Aerial crown-view tile of a tropical tree (Barro Colorado Island, Panama), acquired 20250616:
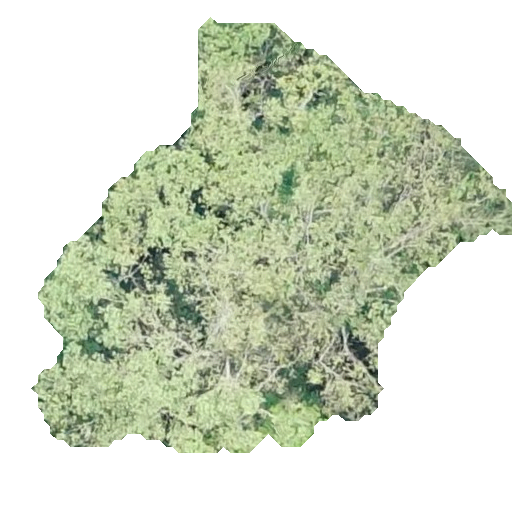
Species: Luehea seemannii
GBIF accepted scientific name: Luehea seemannii
Crown area: 181.854 m²